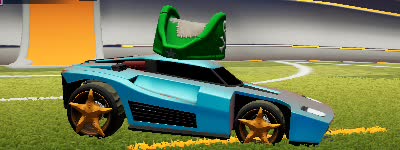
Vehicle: breakout